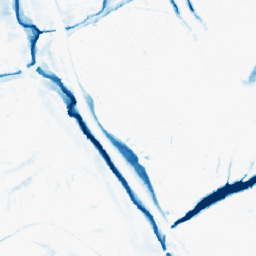
Category: morphological
Decomposition family: morphological
Decomposition parameters: operation: closing
size: 10
Upsampling method: area
Upsampling parameters: scale: 2
Upsampling scale: 2